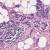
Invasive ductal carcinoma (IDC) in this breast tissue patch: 1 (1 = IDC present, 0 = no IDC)